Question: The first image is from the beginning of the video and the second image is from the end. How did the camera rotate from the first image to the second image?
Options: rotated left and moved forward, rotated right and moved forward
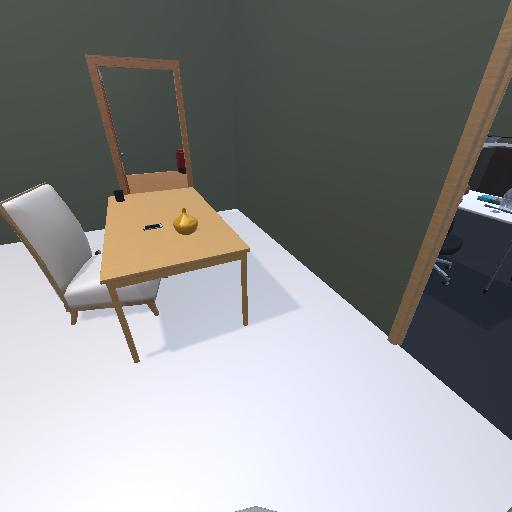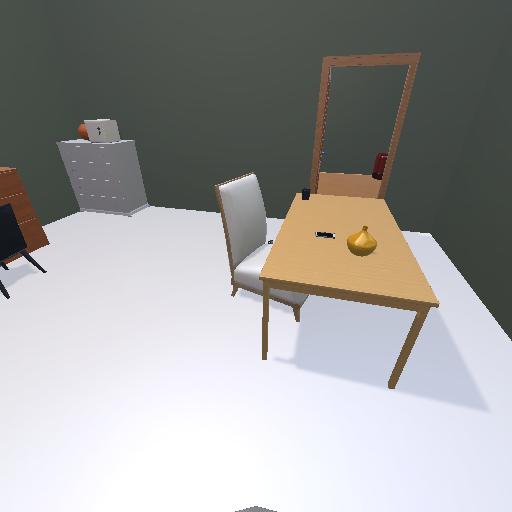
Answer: rotated left and moved forward